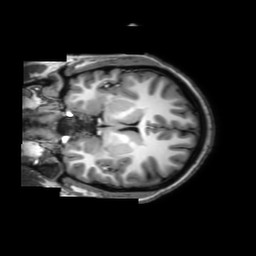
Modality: T1w
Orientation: coronal
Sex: female
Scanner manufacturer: philips
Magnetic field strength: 3 T
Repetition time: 0.01236 s
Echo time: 0.00348 s